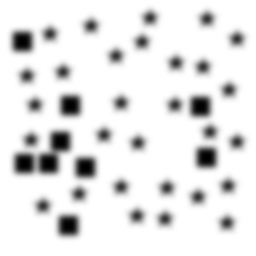
Squares: 9
Triangles: 0
Stars: 29
Total shapes: 38